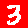
Digit: 3